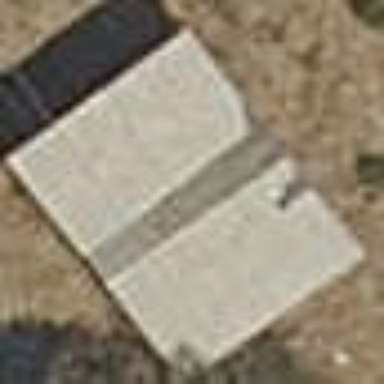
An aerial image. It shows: Shed building.